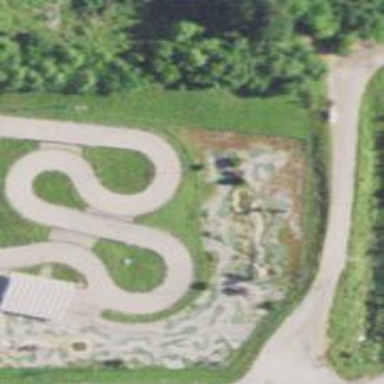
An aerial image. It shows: Miniature golf course.